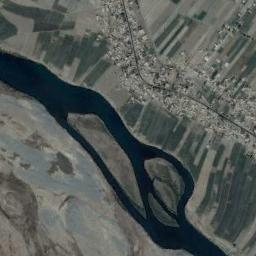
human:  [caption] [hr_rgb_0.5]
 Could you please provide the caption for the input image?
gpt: The deep blue river is between the wasteland and the farmland and a residential area is surrounded by the farmland .

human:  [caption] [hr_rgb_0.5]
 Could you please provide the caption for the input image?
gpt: A blue river with an island in the river, Green and tan mixed fields on the shore, And a city with large buildings .

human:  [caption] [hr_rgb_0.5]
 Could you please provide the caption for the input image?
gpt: There are huge stones in the river .

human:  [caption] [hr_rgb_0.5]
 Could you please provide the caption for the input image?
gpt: The river goes through bare land and green farmland .

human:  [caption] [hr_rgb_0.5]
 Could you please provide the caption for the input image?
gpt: There are many buildings and some green farmlands near the river .